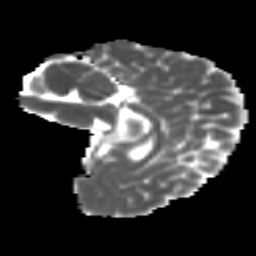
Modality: MD
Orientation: sagittal
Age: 9
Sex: male
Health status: ill
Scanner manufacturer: ge
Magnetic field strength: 3 T
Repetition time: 6.752 s
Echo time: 0.079 s